Field crop: maize
Growth stage: 1
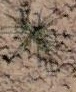
Species: salsola